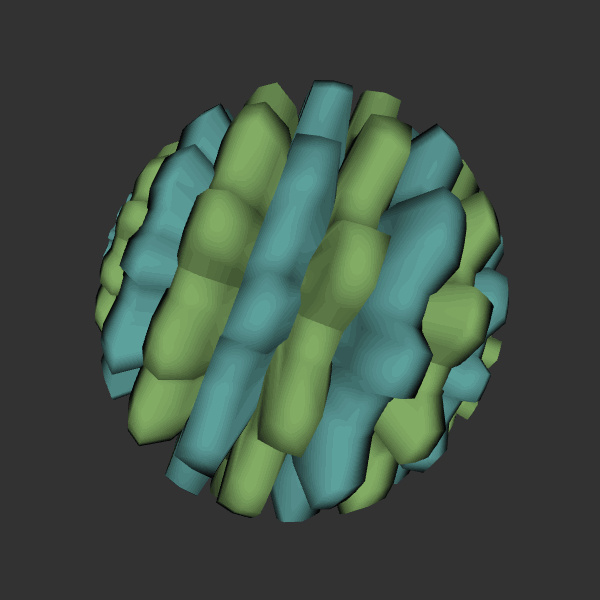
Background: dark